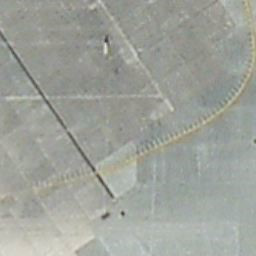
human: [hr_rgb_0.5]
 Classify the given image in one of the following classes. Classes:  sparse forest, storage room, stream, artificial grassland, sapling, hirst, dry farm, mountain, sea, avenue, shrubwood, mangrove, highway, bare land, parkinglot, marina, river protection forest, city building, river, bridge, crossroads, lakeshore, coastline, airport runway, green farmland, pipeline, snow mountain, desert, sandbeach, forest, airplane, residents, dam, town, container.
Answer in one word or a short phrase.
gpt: airport runway